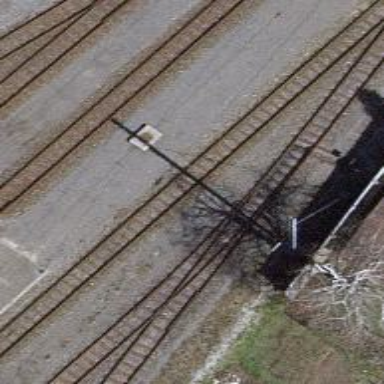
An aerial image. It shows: Narrow-gauge railway yard with electrified contact line.